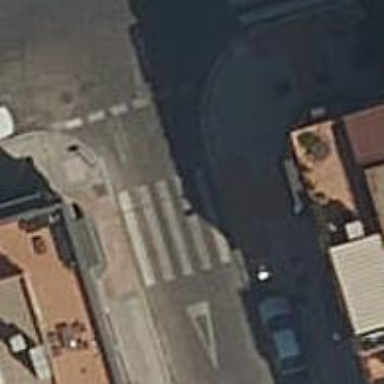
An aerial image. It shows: Zebra crossing on footway.